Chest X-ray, PA view. Patient: 55 years old, sex F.
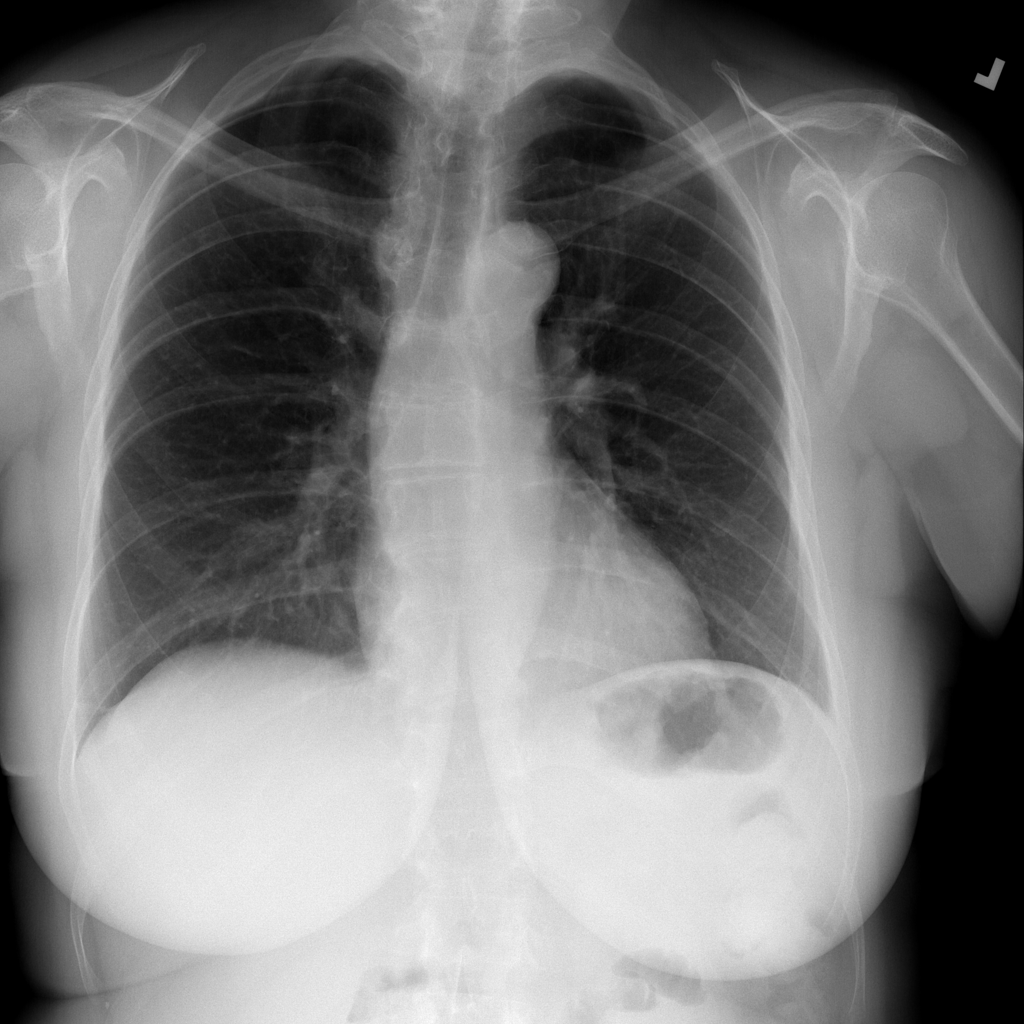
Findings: No Finding